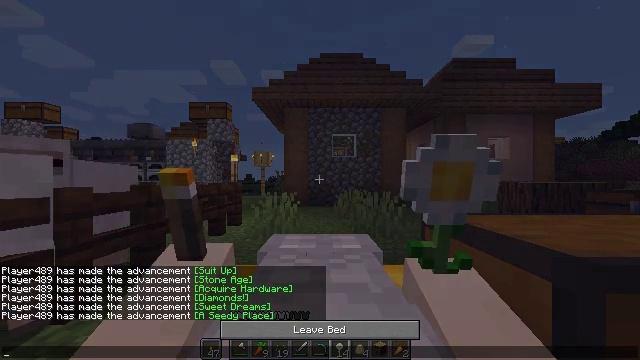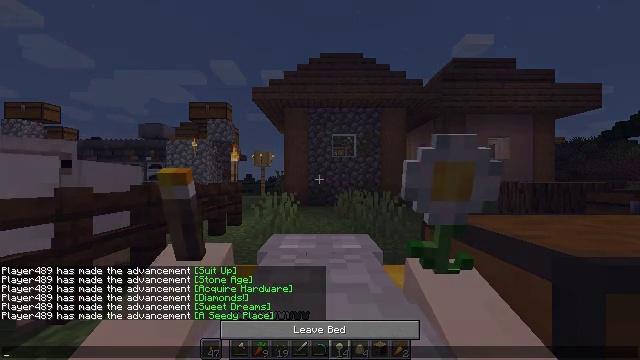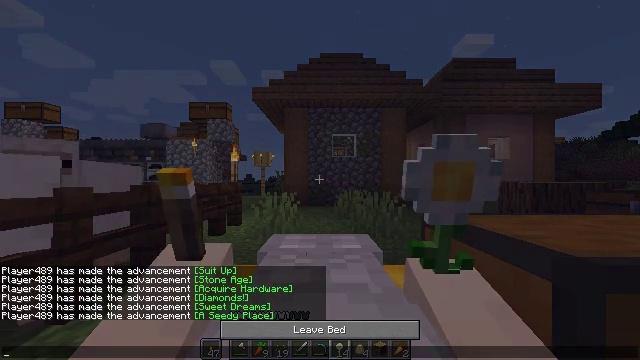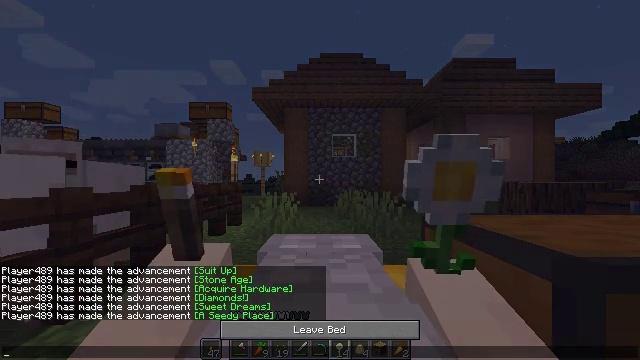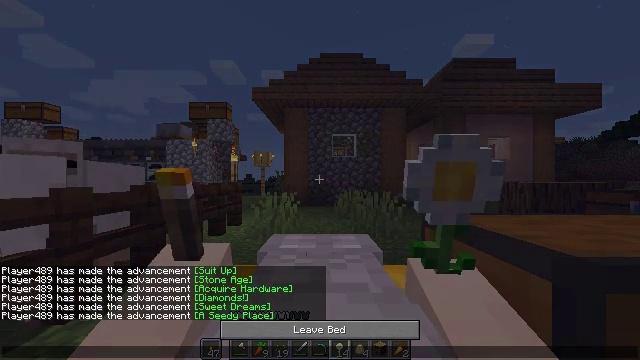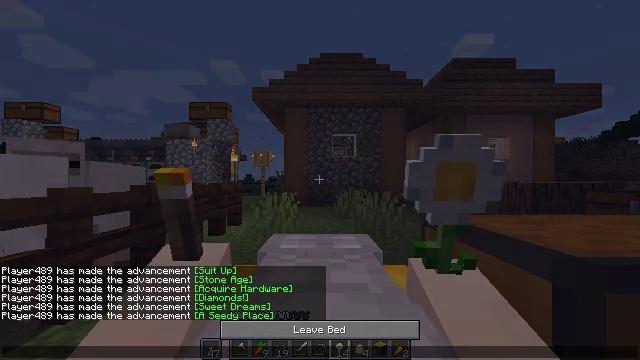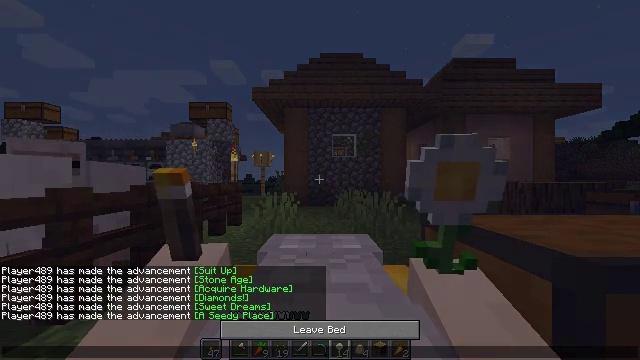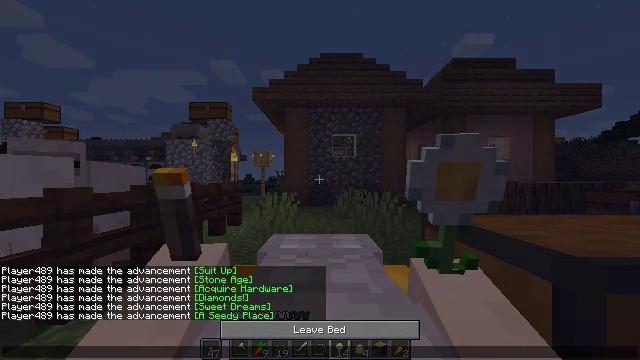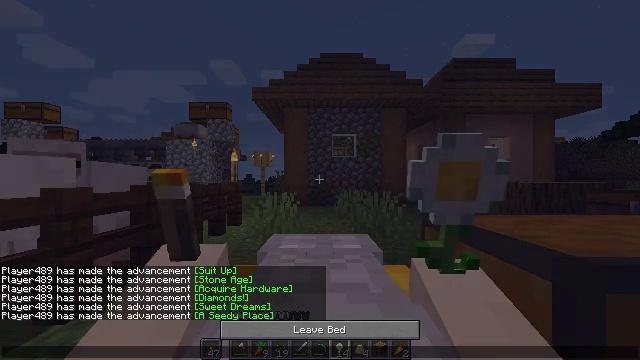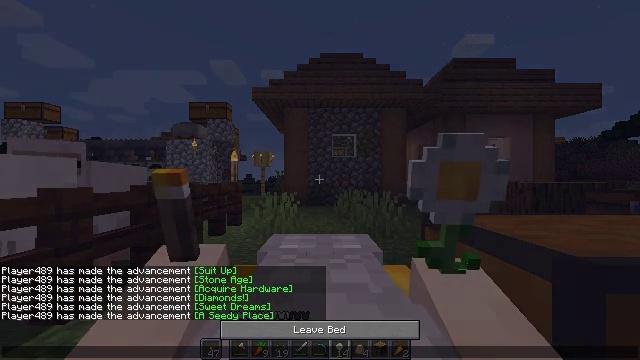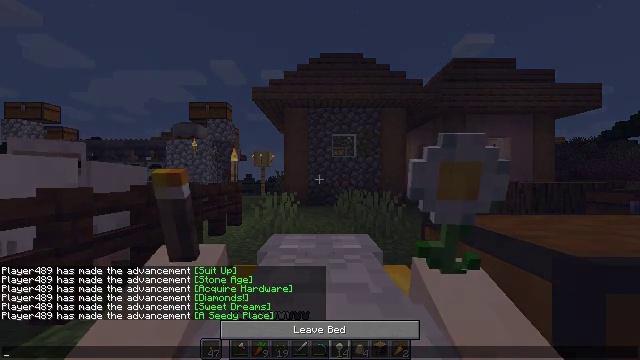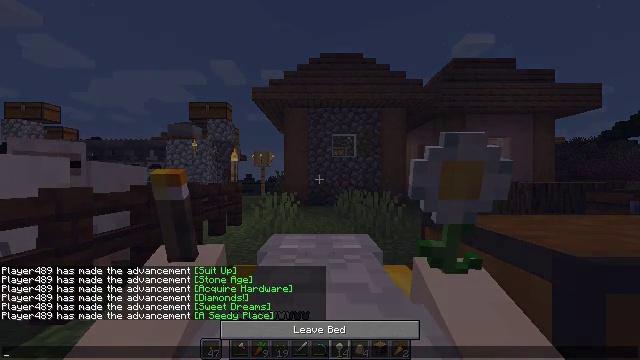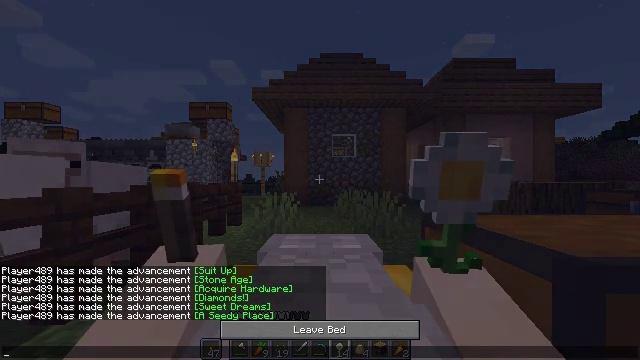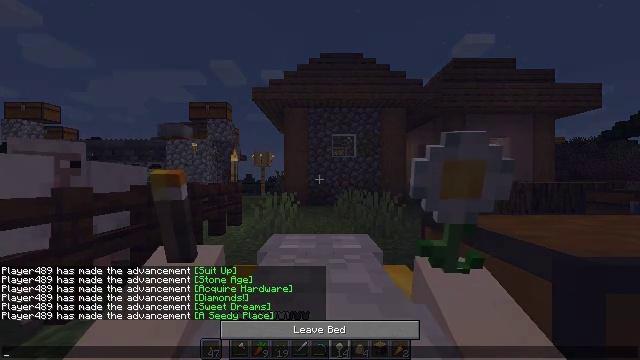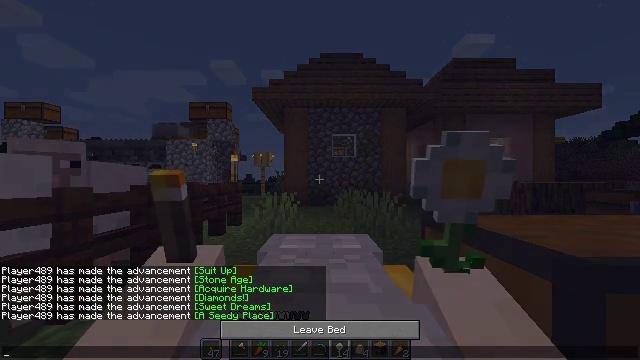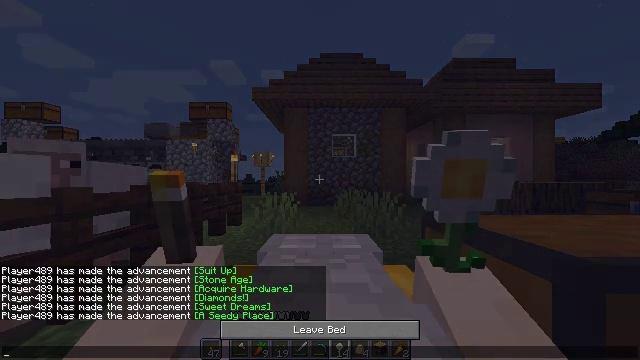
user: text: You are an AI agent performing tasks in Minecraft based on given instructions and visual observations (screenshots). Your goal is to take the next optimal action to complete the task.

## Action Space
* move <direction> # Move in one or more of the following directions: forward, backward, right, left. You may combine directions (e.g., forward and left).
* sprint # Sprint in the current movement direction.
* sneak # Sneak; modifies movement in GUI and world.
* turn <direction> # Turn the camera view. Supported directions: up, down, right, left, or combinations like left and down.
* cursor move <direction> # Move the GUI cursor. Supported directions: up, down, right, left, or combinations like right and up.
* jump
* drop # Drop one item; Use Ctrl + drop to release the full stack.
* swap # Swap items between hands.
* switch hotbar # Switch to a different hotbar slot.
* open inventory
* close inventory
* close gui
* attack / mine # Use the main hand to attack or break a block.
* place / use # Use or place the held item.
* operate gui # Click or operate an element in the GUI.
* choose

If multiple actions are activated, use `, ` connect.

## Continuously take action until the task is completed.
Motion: motion action
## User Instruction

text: Break the yellow bed.
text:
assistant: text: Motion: no_op
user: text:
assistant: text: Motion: no_op
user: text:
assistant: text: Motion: no_op
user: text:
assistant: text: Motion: no_op
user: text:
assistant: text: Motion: no_op
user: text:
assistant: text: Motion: no_op
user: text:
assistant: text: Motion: no_op
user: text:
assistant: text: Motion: no_op
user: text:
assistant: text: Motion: no_op
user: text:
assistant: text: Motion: no_op
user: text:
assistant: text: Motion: no_op
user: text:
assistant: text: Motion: no_op
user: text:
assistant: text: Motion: no_op
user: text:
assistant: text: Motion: no_op
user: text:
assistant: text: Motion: no_op
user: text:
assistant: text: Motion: no_op
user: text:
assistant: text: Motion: no_op
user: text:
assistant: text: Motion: no_op
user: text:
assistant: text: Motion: no_op
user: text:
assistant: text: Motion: no_op
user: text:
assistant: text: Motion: no_op
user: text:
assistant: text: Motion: no_op
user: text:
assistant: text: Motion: no_op
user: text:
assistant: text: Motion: no_op
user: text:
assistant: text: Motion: no_op
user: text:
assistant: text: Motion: no_op
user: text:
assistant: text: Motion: no_op
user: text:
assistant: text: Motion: no_op
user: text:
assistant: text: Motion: no_op
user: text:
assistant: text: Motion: no_op